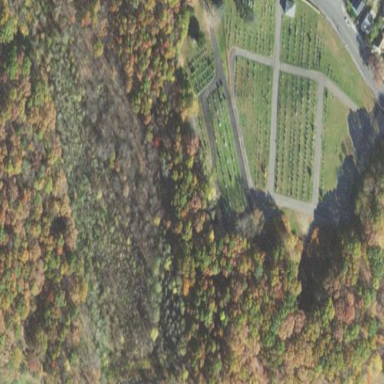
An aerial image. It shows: Cemetery area categorized as cemetery.